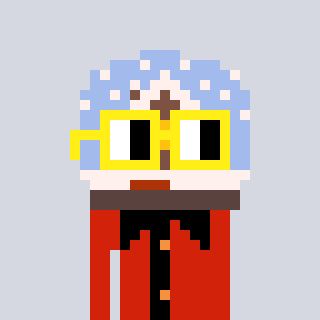
a pixel art character with square yellow glasses, a snow globe-shaped head and a red-colored body on a cool background